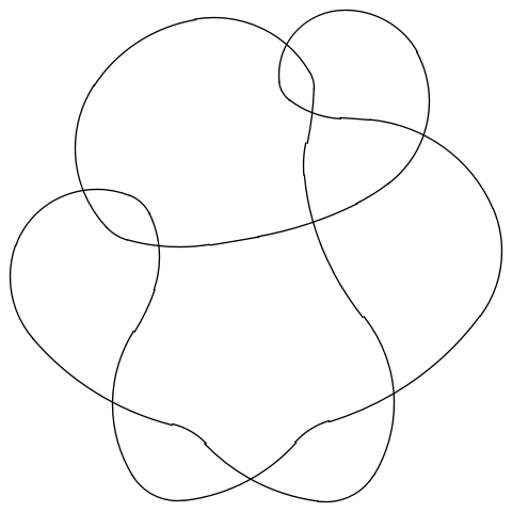
Crossing number: 9